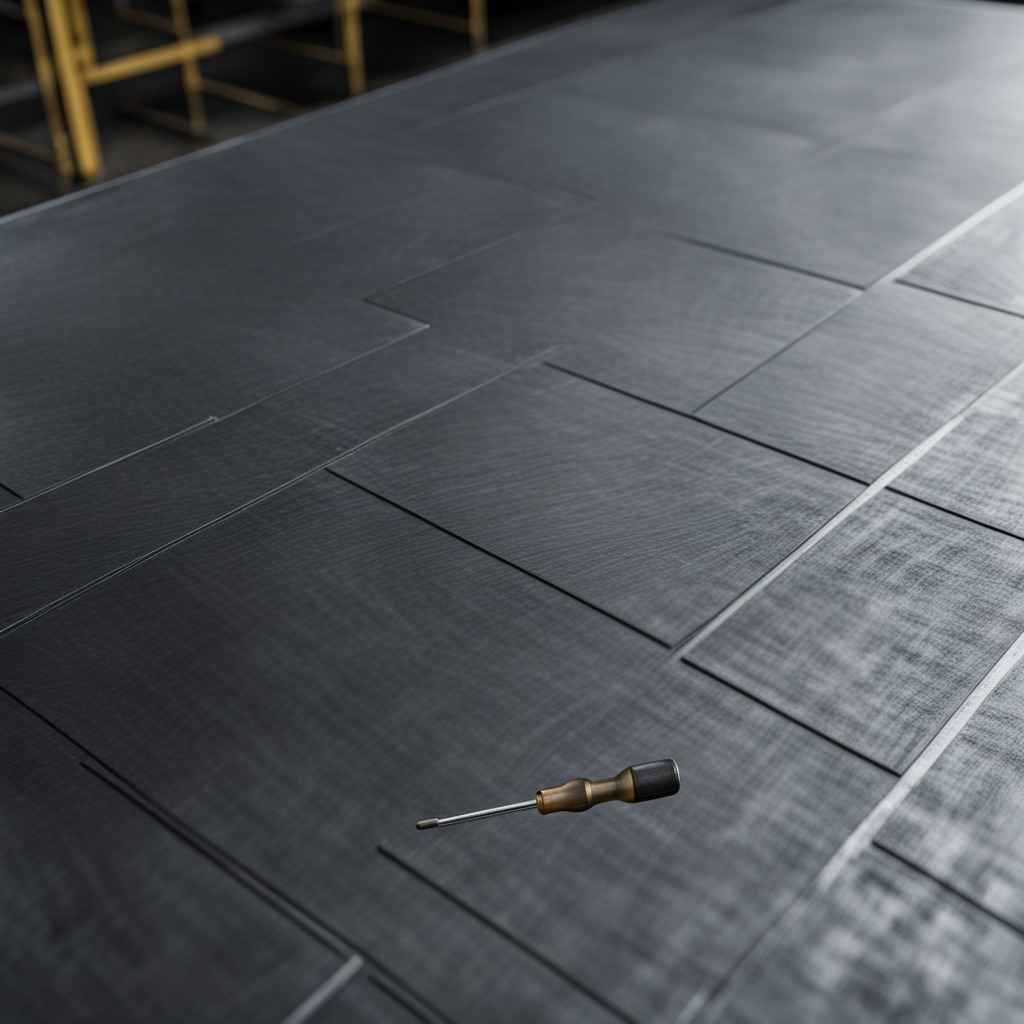
A screwdriver is lying on a cold steel table in a mining workshop.